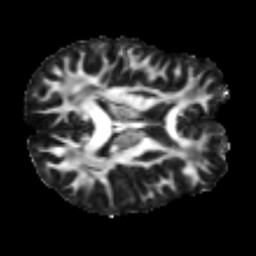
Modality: FA
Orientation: axial
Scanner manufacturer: siemens
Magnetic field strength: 3 T
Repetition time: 3.6 s
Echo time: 0.092 s